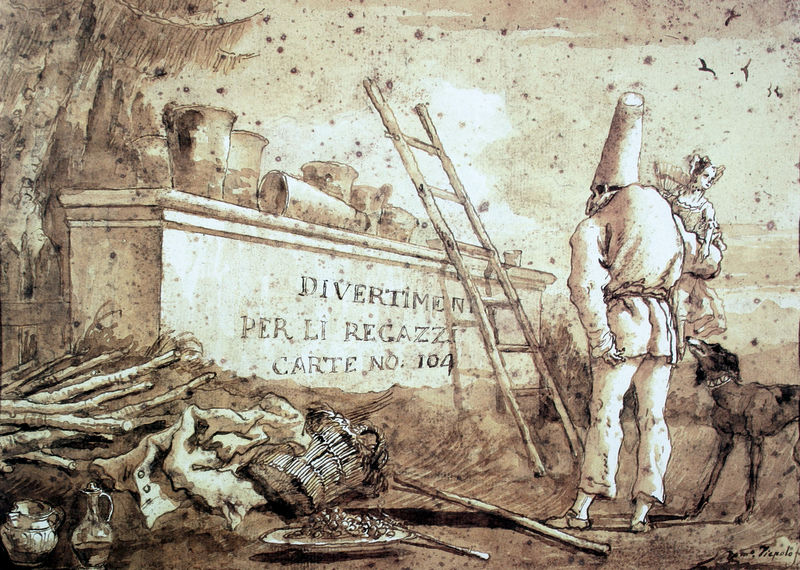
Titel: "Divertimento per li ragazzi", Titelblatt (Pulcinella)
Künstler: Giovanni Domenico Tiepolo
Standort: Kansas City (Missouri)
Institution: The Nelson-Atkins Museum of Art
Schlagwörter: baum, feder, hand, himmel, mann, schatten, vogel, weiß, wolken, aquarell, bäume, landschaft, mädchen, ocker, äste, braun, finger, frankreich, frau, glas, holz, hut, hüte, licht, nase, schwarz, skizze, zeichnung, gürtel, hund, obst, zaun, beige, hose, jacke, mütze, arm, kleidung, sockel, stehen, stein, teller, tragen, trauer, signatur, ast, erde, gräser, vögel, zweige, sträucher, boden, figur, mantel, kind, klassizismus, paar, fliegen, kinder, stock, früchte, henkel, kanne, krug, stilleben, trauben, vase, topf, schrift, liegen, italien, venedig, halsband, stab, reisig, mauer, grafik, graphik, monochrom, herbst, lattenzaun, sepia, leiter, treppe, zerstörung, essen, tafel, inschrift, homme, melancholie, korb, vasen, aufgang, zeigen, knöpfe, punkte, töpfe, laviert, tusche, ruine, gefäß, geflecht, sprossen, clown, schwarm, schwarz weiss, radierung, stich, karrikatur, soldat, bleistift, friedhof, fichte, tanne, fräulein, puppe, gravur, daumier, kleidchen, flecken, fries, sims, karaffe, karte, kaputt, krüge, grab, chien, fluchtpunkt, hot, nadelholz, traube, femme, ansehen, eimer, kupferstich, gefäße, gravure, karneval, troubadour, stecken, hölzer, monument, gegenstände, buckel, latein, esquisse, dessin, italienisch, oiseau, tiepolo, urnen, vögle, autel, carte, carte no. 104, divertiment, divertimento, divertimentum, frnkreich, per, per li regazza, pulcinella, regazza, tannenzweige, sarkopharg, klasizismus, puppenspieler, sanguine, 19 jahrhundert, 18 jahrhundert, krüghe, zerstöruung, clochard, échelle, saltimbanque, bossu, monochron